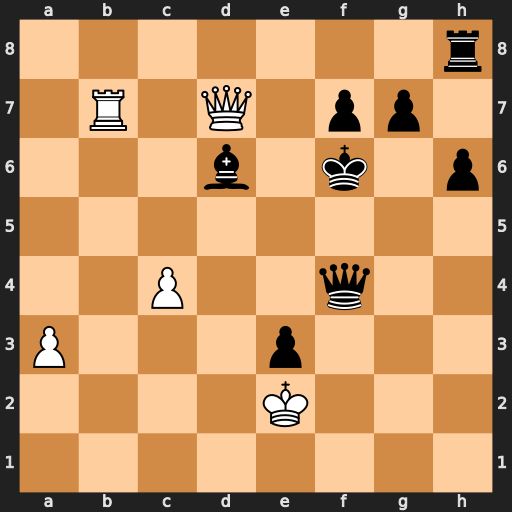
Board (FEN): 7r/1R1Q1pp1/3b1k1p/8/2P2q2/P3p3/4K3/8
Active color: w
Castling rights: -
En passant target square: -
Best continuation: Qxf7+ Kg5 Qxg7+ Kh5 Rb5+ Kh4 Qxh8